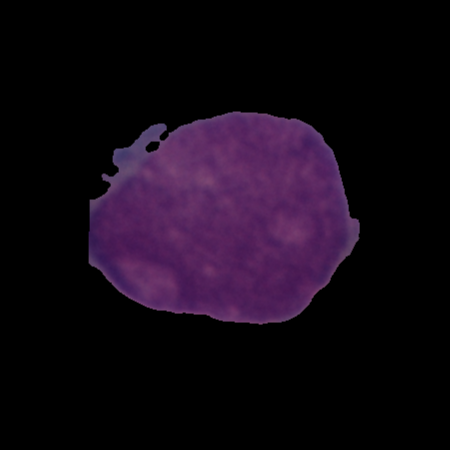
Label: cancer